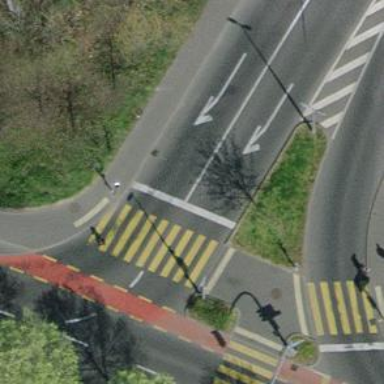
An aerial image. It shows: Road crossing with traffic signals.